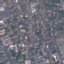
Label: Residential